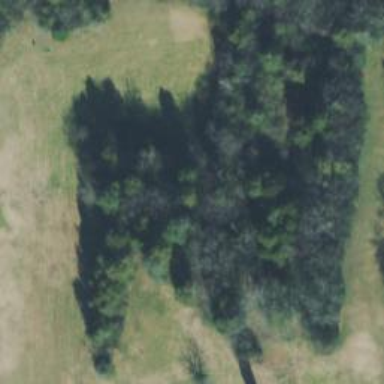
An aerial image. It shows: Disc golf hole.